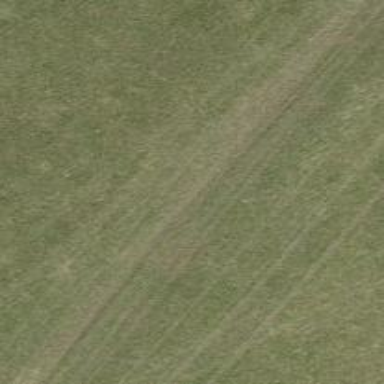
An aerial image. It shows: Path.